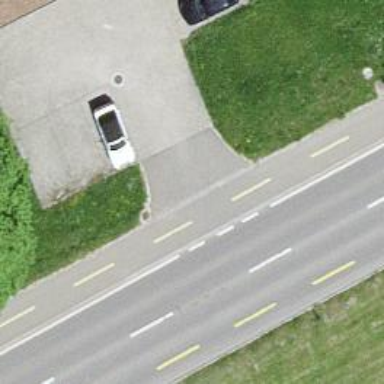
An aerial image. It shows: Asphalt cycleway.